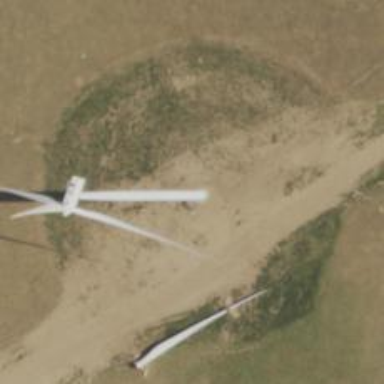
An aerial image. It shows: Wind turbine generator made by Vestas. The generator utilizes wind as its power source and belongs to the horizontal axis type.